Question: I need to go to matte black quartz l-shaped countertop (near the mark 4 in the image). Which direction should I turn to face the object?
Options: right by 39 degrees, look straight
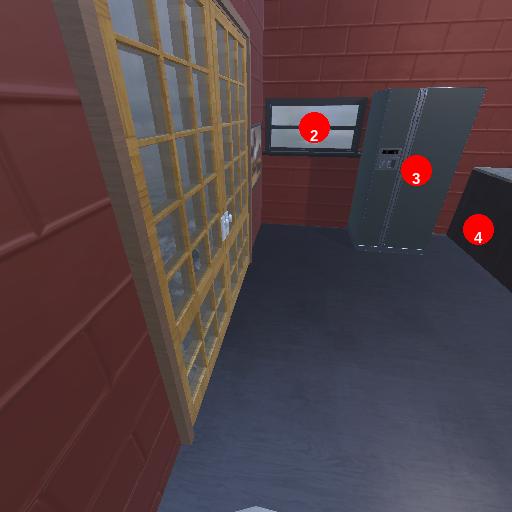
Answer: right by 39 degrees